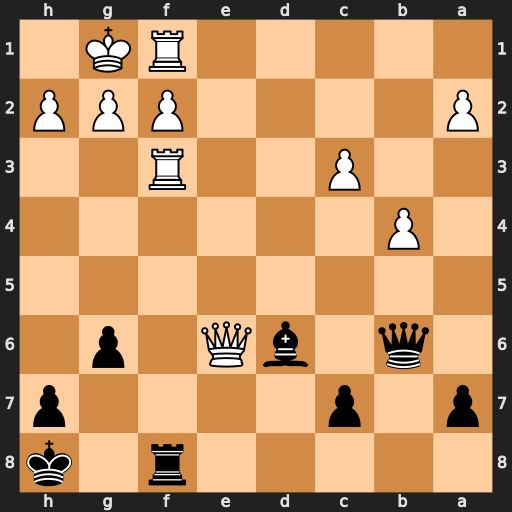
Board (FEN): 5r1k/p1p4p/1q1bQ1p1/8/1P6/2P2R2/P4PPP/5RK1
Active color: b
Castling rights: -
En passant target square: -
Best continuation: Rxf3 Qe8+ Rf8